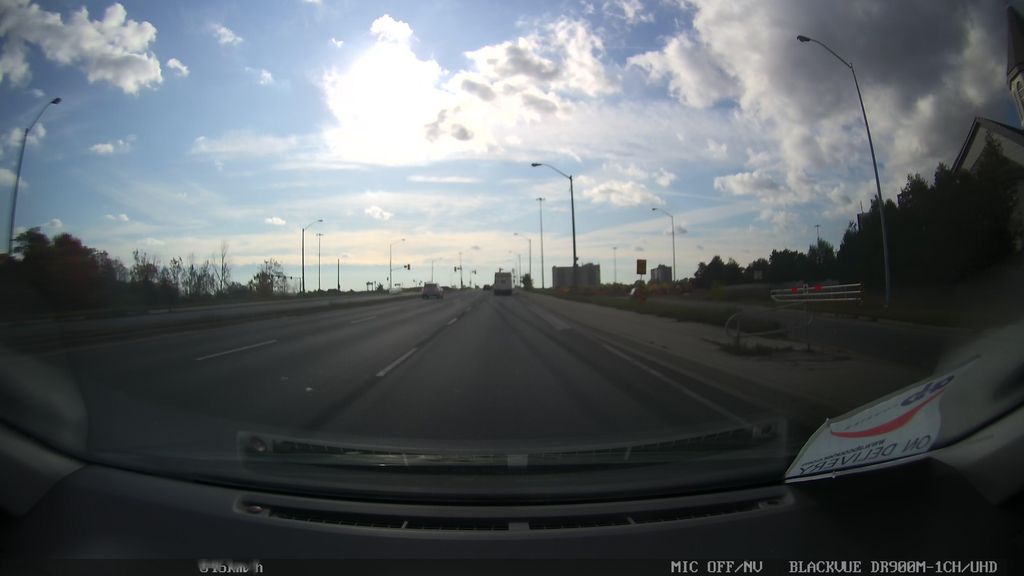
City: toronto